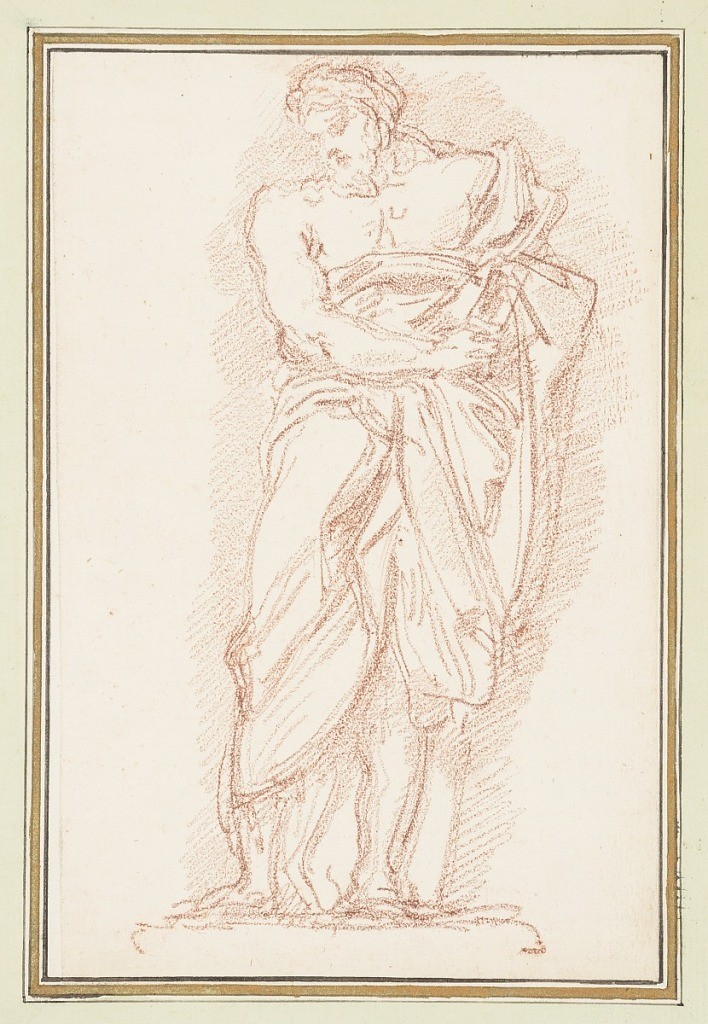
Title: Standing male figure wearing himation
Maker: Jean-Robert Ango, French, active in Rome 1759 –1770, d. 1773
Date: ca. 1759–70
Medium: Red chalk on paper
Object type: Drawing
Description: Standing male figure wearing a himation that covers his left shoulder and body from the chest down. He wears a headress and looks down to the right.